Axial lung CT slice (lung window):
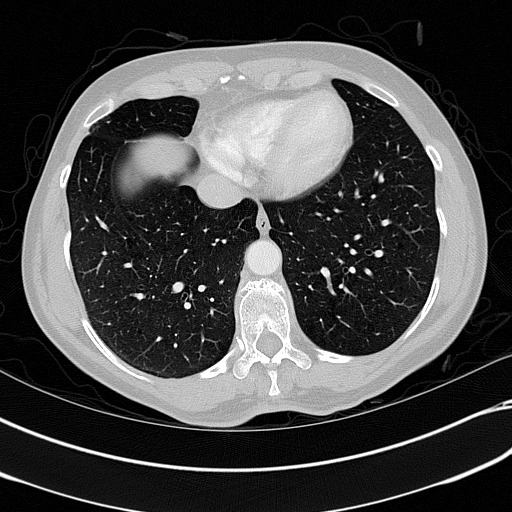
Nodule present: no